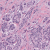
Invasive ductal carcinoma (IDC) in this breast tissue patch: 1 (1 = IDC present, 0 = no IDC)